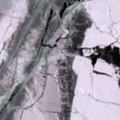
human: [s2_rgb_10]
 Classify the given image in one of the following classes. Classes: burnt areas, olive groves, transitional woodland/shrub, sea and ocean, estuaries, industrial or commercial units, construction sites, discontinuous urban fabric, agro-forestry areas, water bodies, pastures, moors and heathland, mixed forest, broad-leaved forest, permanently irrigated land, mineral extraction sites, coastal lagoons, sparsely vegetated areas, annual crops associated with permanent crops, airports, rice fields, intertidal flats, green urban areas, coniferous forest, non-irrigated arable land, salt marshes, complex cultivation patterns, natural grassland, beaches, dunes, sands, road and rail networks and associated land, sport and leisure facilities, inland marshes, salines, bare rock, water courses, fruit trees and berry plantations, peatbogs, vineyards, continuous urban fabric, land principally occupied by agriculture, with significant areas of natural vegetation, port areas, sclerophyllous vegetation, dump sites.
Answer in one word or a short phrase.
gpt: sea and ocean